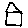
Label: house